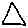
Label: triangle